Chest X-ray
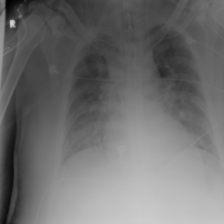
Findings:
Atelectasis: negative
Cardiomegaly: negative
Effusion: negative
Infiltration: positive
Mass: negative
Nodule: negative
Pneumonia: negative
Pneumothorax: negative
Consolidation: negative
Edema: positive
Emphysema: negative
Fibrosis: negative
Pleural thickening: negative
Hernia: negative